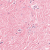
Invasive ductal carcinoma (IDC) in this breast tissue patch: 0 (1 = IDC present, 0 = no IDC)